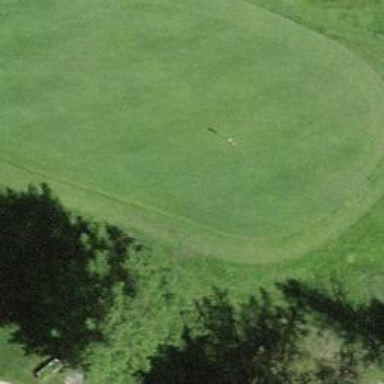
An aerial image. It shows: Golf green.